Field crop: maize
Growth stage: 2
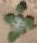
Species: chenopodium